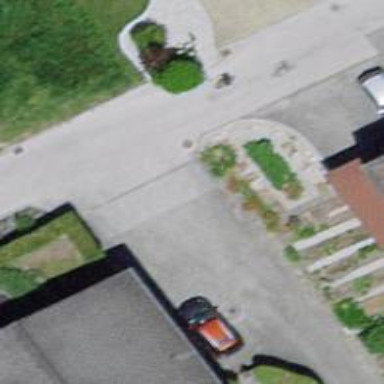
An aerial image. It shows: Residential road with asphalt surface and designated cycle lane. No sidewalk is present.